Question: My question is quite simple, but the solution seems absolutely impossible for me to find.
I have a dedicated game server (JEDI ACADEMY JAMPDED), which is a console application. It writes some information continously and I want to handle the data somehow. It would be easy if I could read the output of it with external.
Problem: It does not write to Standard Output, so can't be piped with batch file and popen does not work also.
So I wanted to do with WINAPI. I was able to create the process, but still can't read the output.
I tried these:
- <URL>- AND the MSDN official example, but still nothing.
This is the jampded.exe:

I got a visual-basic code from my friend, who reads ConsoleInput from Ingame, so I'm pretty sure, that it is possible to read the console:
SNIPPET:
'''
Global hWnd = FindWindow_(#Null,"Jedi Knight Academy MP Console") ;console window
Global hWnd2 = FindWindow_(#Null,"Jedi Knight®️: Jedi Academy (MP)") ;actual game window
Global inputhWnd = FindWindowEx_(hwnd,0,"edit",0) ;the one to send stuff to
Global consolehWnd = FindWindowEx_(hwnd,inputhWnd,"edit",0) ;the one to read the console from
Procedure checkConsole()
Protected wholetext.s, oldtext.s,text.s, checkname.s
Repeat
wholetext = getText()
If wholetext
text = StringField(wholetext,CountString(wholetext,#CRLF$),#CRLF$)
If oldtext <> text
oldtext = text
analyseConsole(@text)
EndIf
EndIf
Delay(20)
writePreferences()
Until quit
EndProcedure
Procedure.s getText()
Protected wholetext.s
If hWnd And hWnd2
If Not inputhWnd Or Not consolehWnd
inputhWnd = FindWindowEx_(hWnd,0,"edit",0)
consolehWnd = FindWindowEx_(hWnd,inputhWnd,"edit",0)
EndIf
length = SendMessage_(consolehWnd, #WM_GETTEXTLENGTH, 0, 0)
wholetext = Space(length)
SendMessage_(consolehWnd,#WM_GETTEXT,length + SizeOf(Character),@wholetext)
ProcedureReturn wholetext
Else
If FindWindow_(#Null,"Jedi Knight Academy MP Console")
hWnd = FindWindow_(#Null,"Jedi Knight Academy MP Console")
hWnd2 = FindWindow_(#Null,"Jedi Knight®️: Jedi Academy (MP)")
inputhWnd = FindWindowEx_(hwnd,0,"edit",0)
consolehWnd = FindWindowEx_(hwnd,inputhWnd,"edit",0)
EndIf
ProcedureReturn ""
EndIf
If @wholetext > 0
FreeMemory(@wholetext)
EndIf
EndProcedure
'''
Maybe this could help me and others too :)
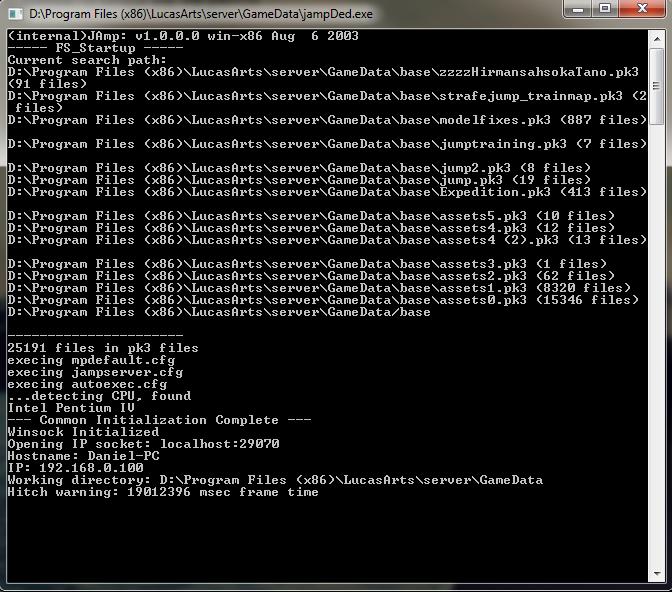
Answer: Hans Passant was right. It does not write to stdout, but I could fix it with assembly. So he was not right in that.
After this the output was unsynced, but it could be successfully fixed with exchanging a jump to nops. More: <URL>
So sum everything up:
It is not just for Jedi Academy Dedicated Server, it can be useful for any binary file that stores output, but not to STDOUT.
Changing WriteFile function to write to STDOUT (-11 is stdout):

Fix syncing problem:

It is for JampDed 1.00, so if you want to use it for another version of JK, or for another game, you must find these addresses yourself. Best practise (in my opinion) if you go call by call deeper in the code. You may start from any message you find, then go deeper.
I have logged the whole debugging process this way:
'''
004429a7 is (call 0043d440)
- 0043d44e (call <PHONE>)
-- 004227dD (call edx) - 2008F1B0
--- 2008f103 (call 2008cad0)
---- 2008c4d0
----- 2008c569 (call 2008b030)
------ 200a25f7 DWORD PTR DS:[20106A28] - <PHONE>
------- 0042254b (CALL DWORD PTR DS:[ECX+4]) - 0043d590
-------- 0043d8aa (call 0040fb40)
--------- 0040FC39 (call 0044b7a0)
---------- 0044b66c (call 004964dd)
----------- <PHONE> (call 0049a4ba)
------------ 0049a4cd (call 00497d66)
------------- 00497d92 (call 0049e18c)
-------------- 0049e26f (CALL DWORD PTR DS:[4A715C])
'''
And if you notice the last one is where WriteFile is located. And 2 before that is where the logsync stuff is located
So now
'''
jampDed.exe | stdout.exe
'''
works, and you can start creating your own mod for the server easily. Or anything you want. :)